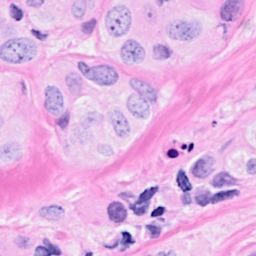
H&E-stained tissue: Breast